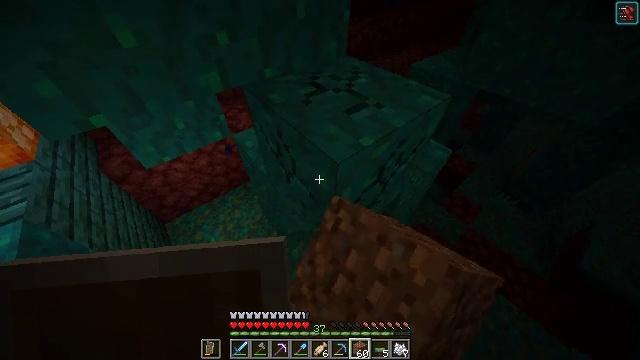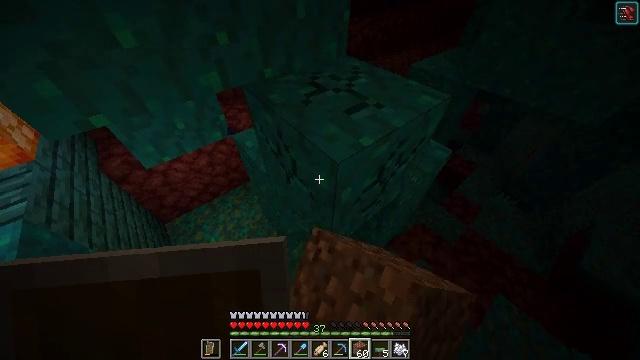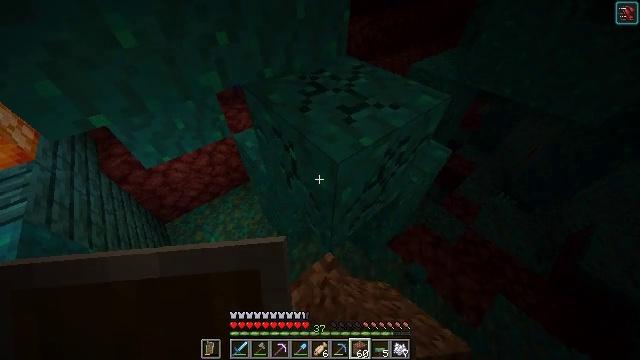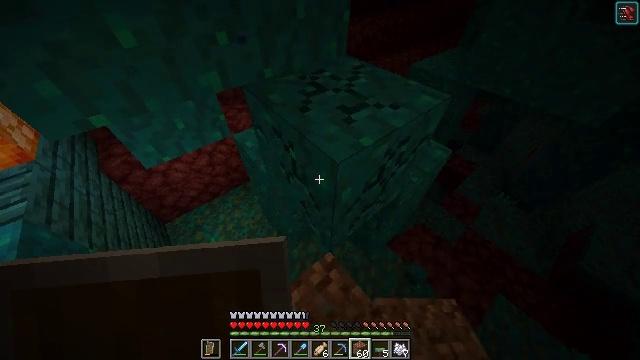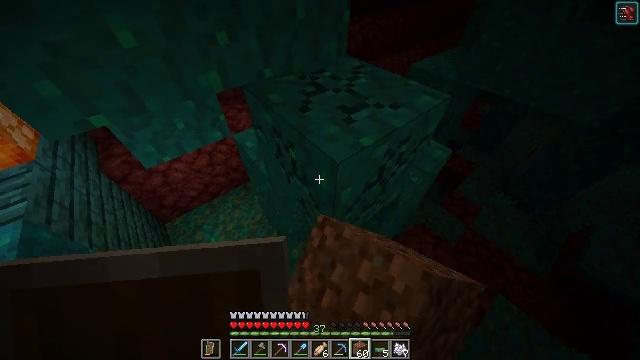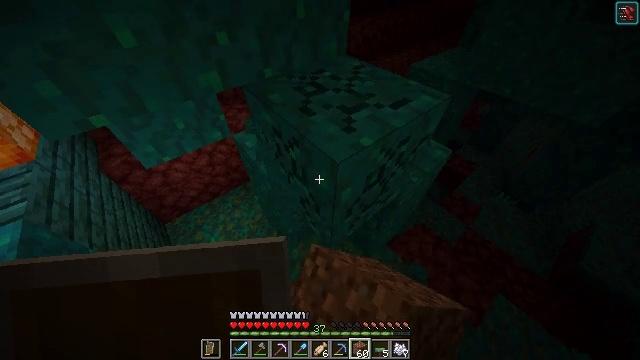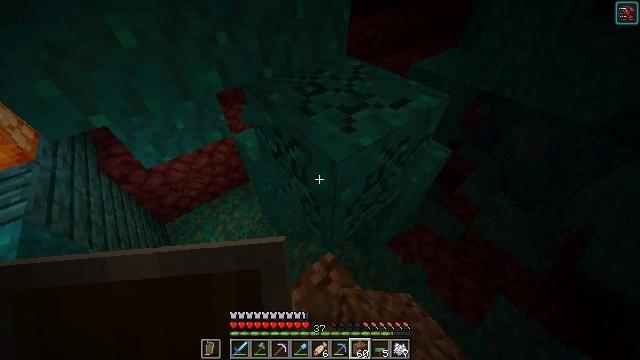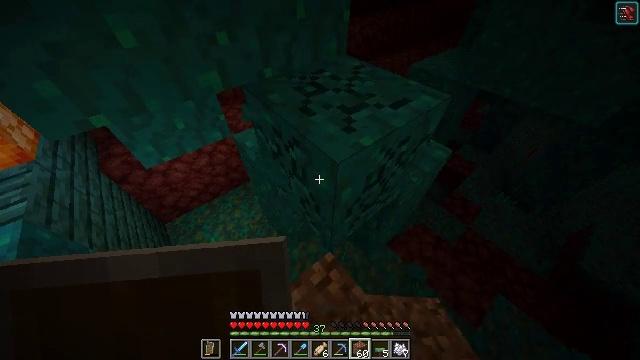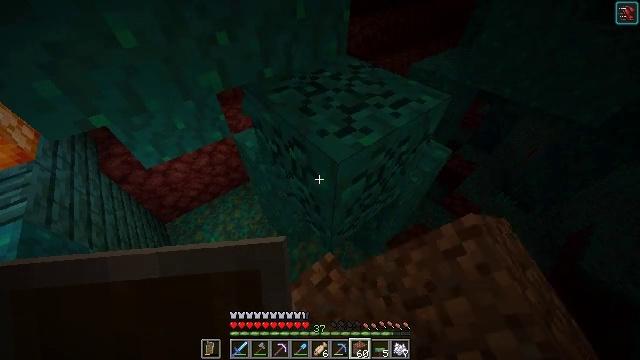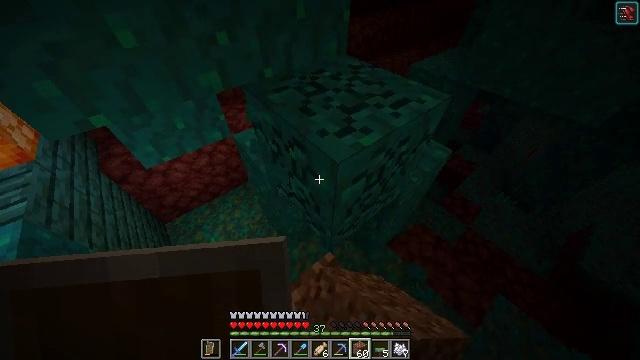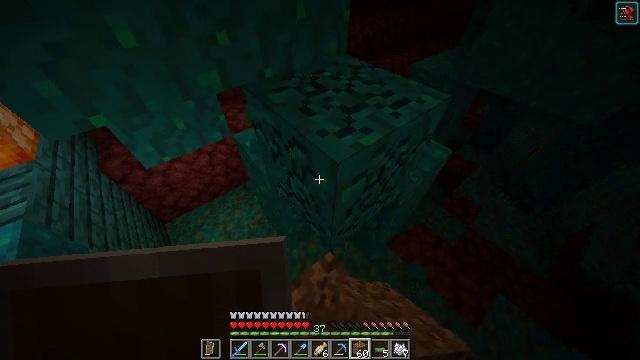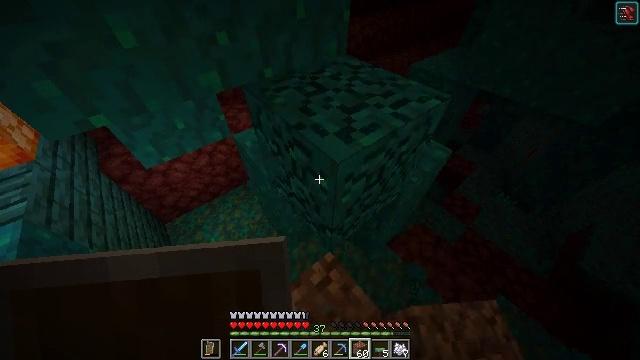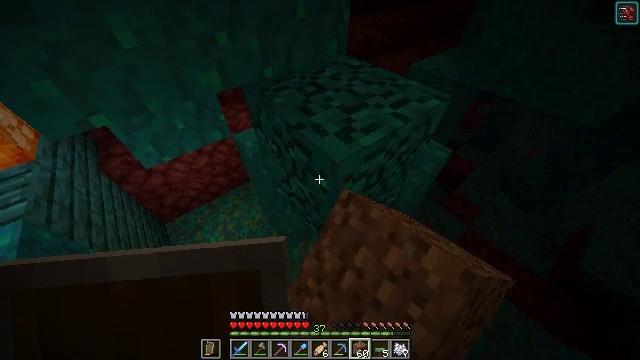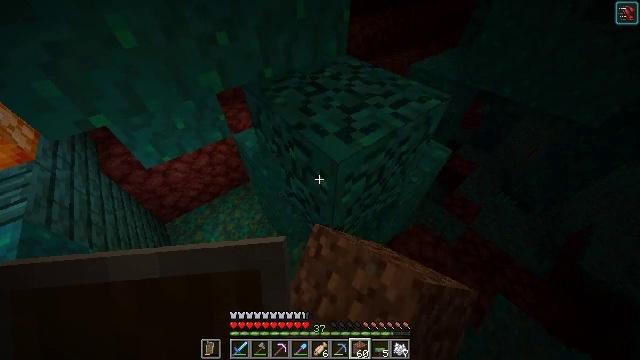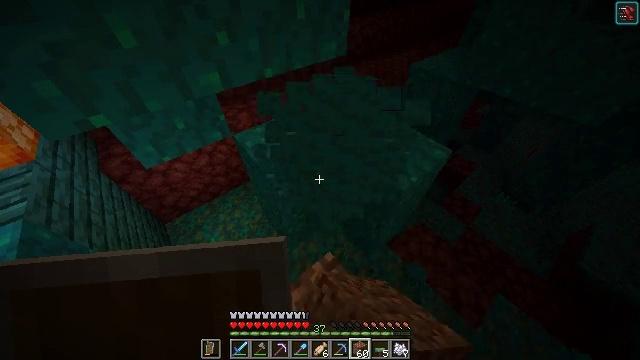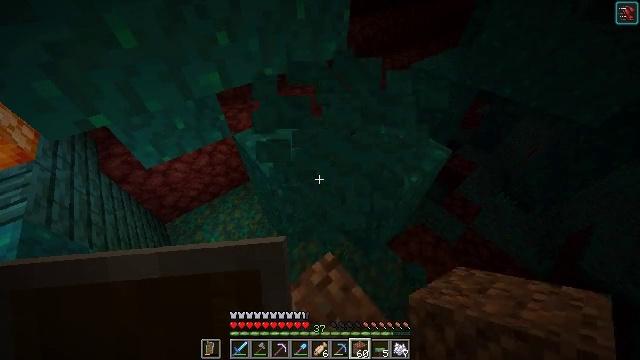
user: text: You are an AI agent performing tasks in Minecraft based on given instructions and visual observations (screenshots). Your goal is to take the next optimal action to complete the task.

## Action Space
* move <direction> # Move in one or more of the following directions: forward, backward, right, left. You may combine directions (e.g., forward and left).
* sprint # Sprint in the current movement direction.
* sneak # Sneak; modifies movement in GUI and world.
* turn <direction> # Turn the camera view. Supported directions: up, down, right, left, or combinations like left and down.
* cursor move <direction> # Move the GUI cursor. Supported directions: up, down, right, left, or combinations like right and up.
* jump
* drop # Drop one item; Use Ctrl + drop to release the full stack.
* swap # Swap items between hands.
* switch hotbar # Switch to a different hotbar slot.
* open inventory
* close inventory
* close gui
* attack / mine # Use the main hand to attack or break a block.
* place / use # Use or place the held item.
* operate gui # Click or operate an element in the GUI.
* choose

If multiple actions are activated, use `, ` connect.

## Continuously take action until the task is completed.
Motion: motion action
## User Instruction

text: Gather warped wart block from the Nether.
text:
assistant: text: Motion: attack / mine
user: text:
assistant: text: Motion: attack / mine
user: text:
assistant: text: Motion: attack / mine
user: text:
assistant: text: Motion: attack / mine
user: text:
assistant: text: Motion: attack / mine
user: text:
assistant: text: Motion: attack / mine
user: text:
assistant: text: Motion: attack / mine
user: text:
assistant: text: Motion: attack / mine
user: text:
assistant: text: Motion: attack / mine
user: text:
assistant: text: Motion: attack / mine
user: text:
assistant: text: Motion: attack / mine
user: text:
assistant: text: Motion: attack / mine
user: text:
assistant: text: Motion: attack / mine
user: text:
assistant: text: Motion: attack / mine
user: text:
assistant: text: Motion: attack / mine
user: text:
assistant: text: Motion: attack / mine
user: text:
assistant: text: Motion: attack / mine
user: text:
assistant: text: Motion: attack / mine
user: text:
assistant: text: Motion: attack / mine
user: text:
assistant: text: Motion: attack / mine
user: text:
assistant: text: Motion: no_op
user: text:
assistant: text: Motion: no_op
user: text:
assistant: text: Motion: no_op
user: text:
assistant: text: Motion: no_op
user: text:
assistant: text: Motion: no_op
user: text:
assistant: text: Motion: no_op
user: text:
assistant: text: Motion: turn left
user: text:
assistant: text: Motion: turn left
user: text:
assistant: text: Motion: turn left and up
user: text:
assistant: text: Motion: turn left and up